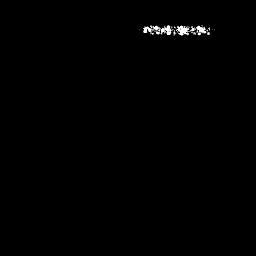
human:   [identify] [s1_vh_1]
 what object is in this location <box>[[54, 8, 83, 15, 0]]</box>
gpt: <ref>1 medium ship at the top</ref>